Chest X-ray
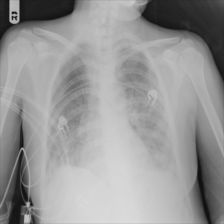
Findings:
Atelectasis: negative
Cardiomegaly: negative
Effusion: positive
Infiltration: positive
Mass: negative
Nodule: negative
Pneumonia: negative
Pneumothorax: negative
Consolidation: negative
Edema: negative
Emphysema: negative
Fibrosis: negative
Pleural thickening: negative
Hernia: negative